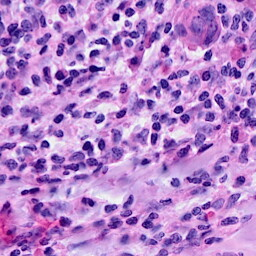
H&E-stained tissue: Breast